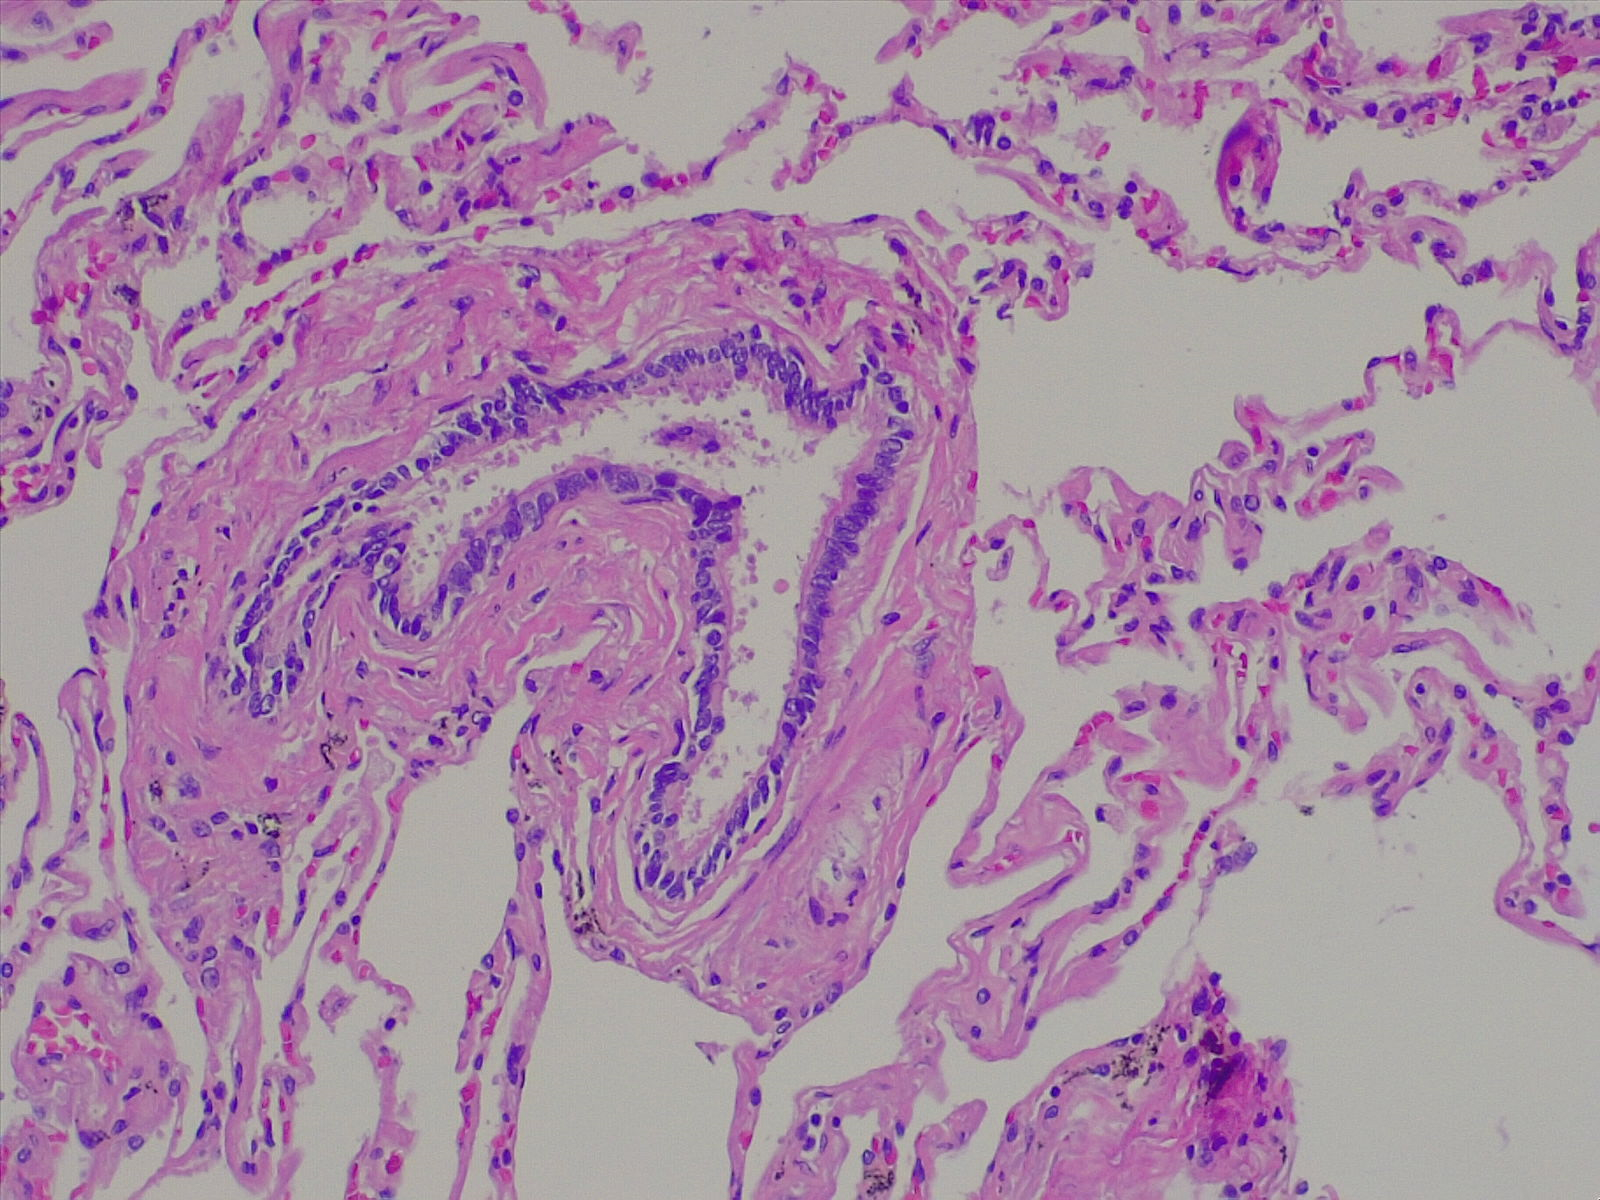
Label: normal lung tissue